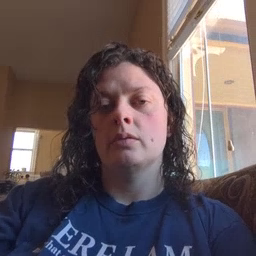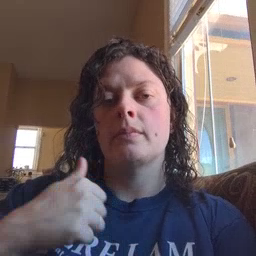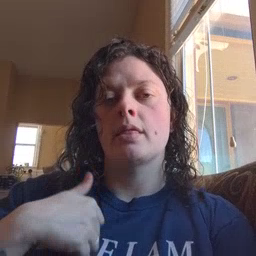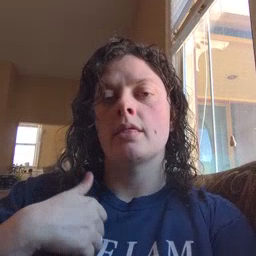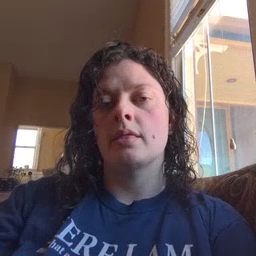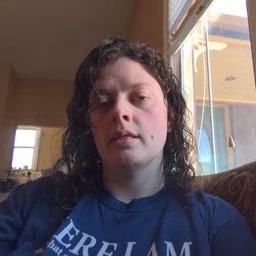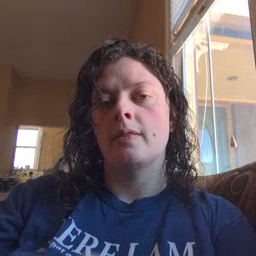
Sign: bath